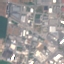
Land use / land cover class: Industrial